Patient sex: F
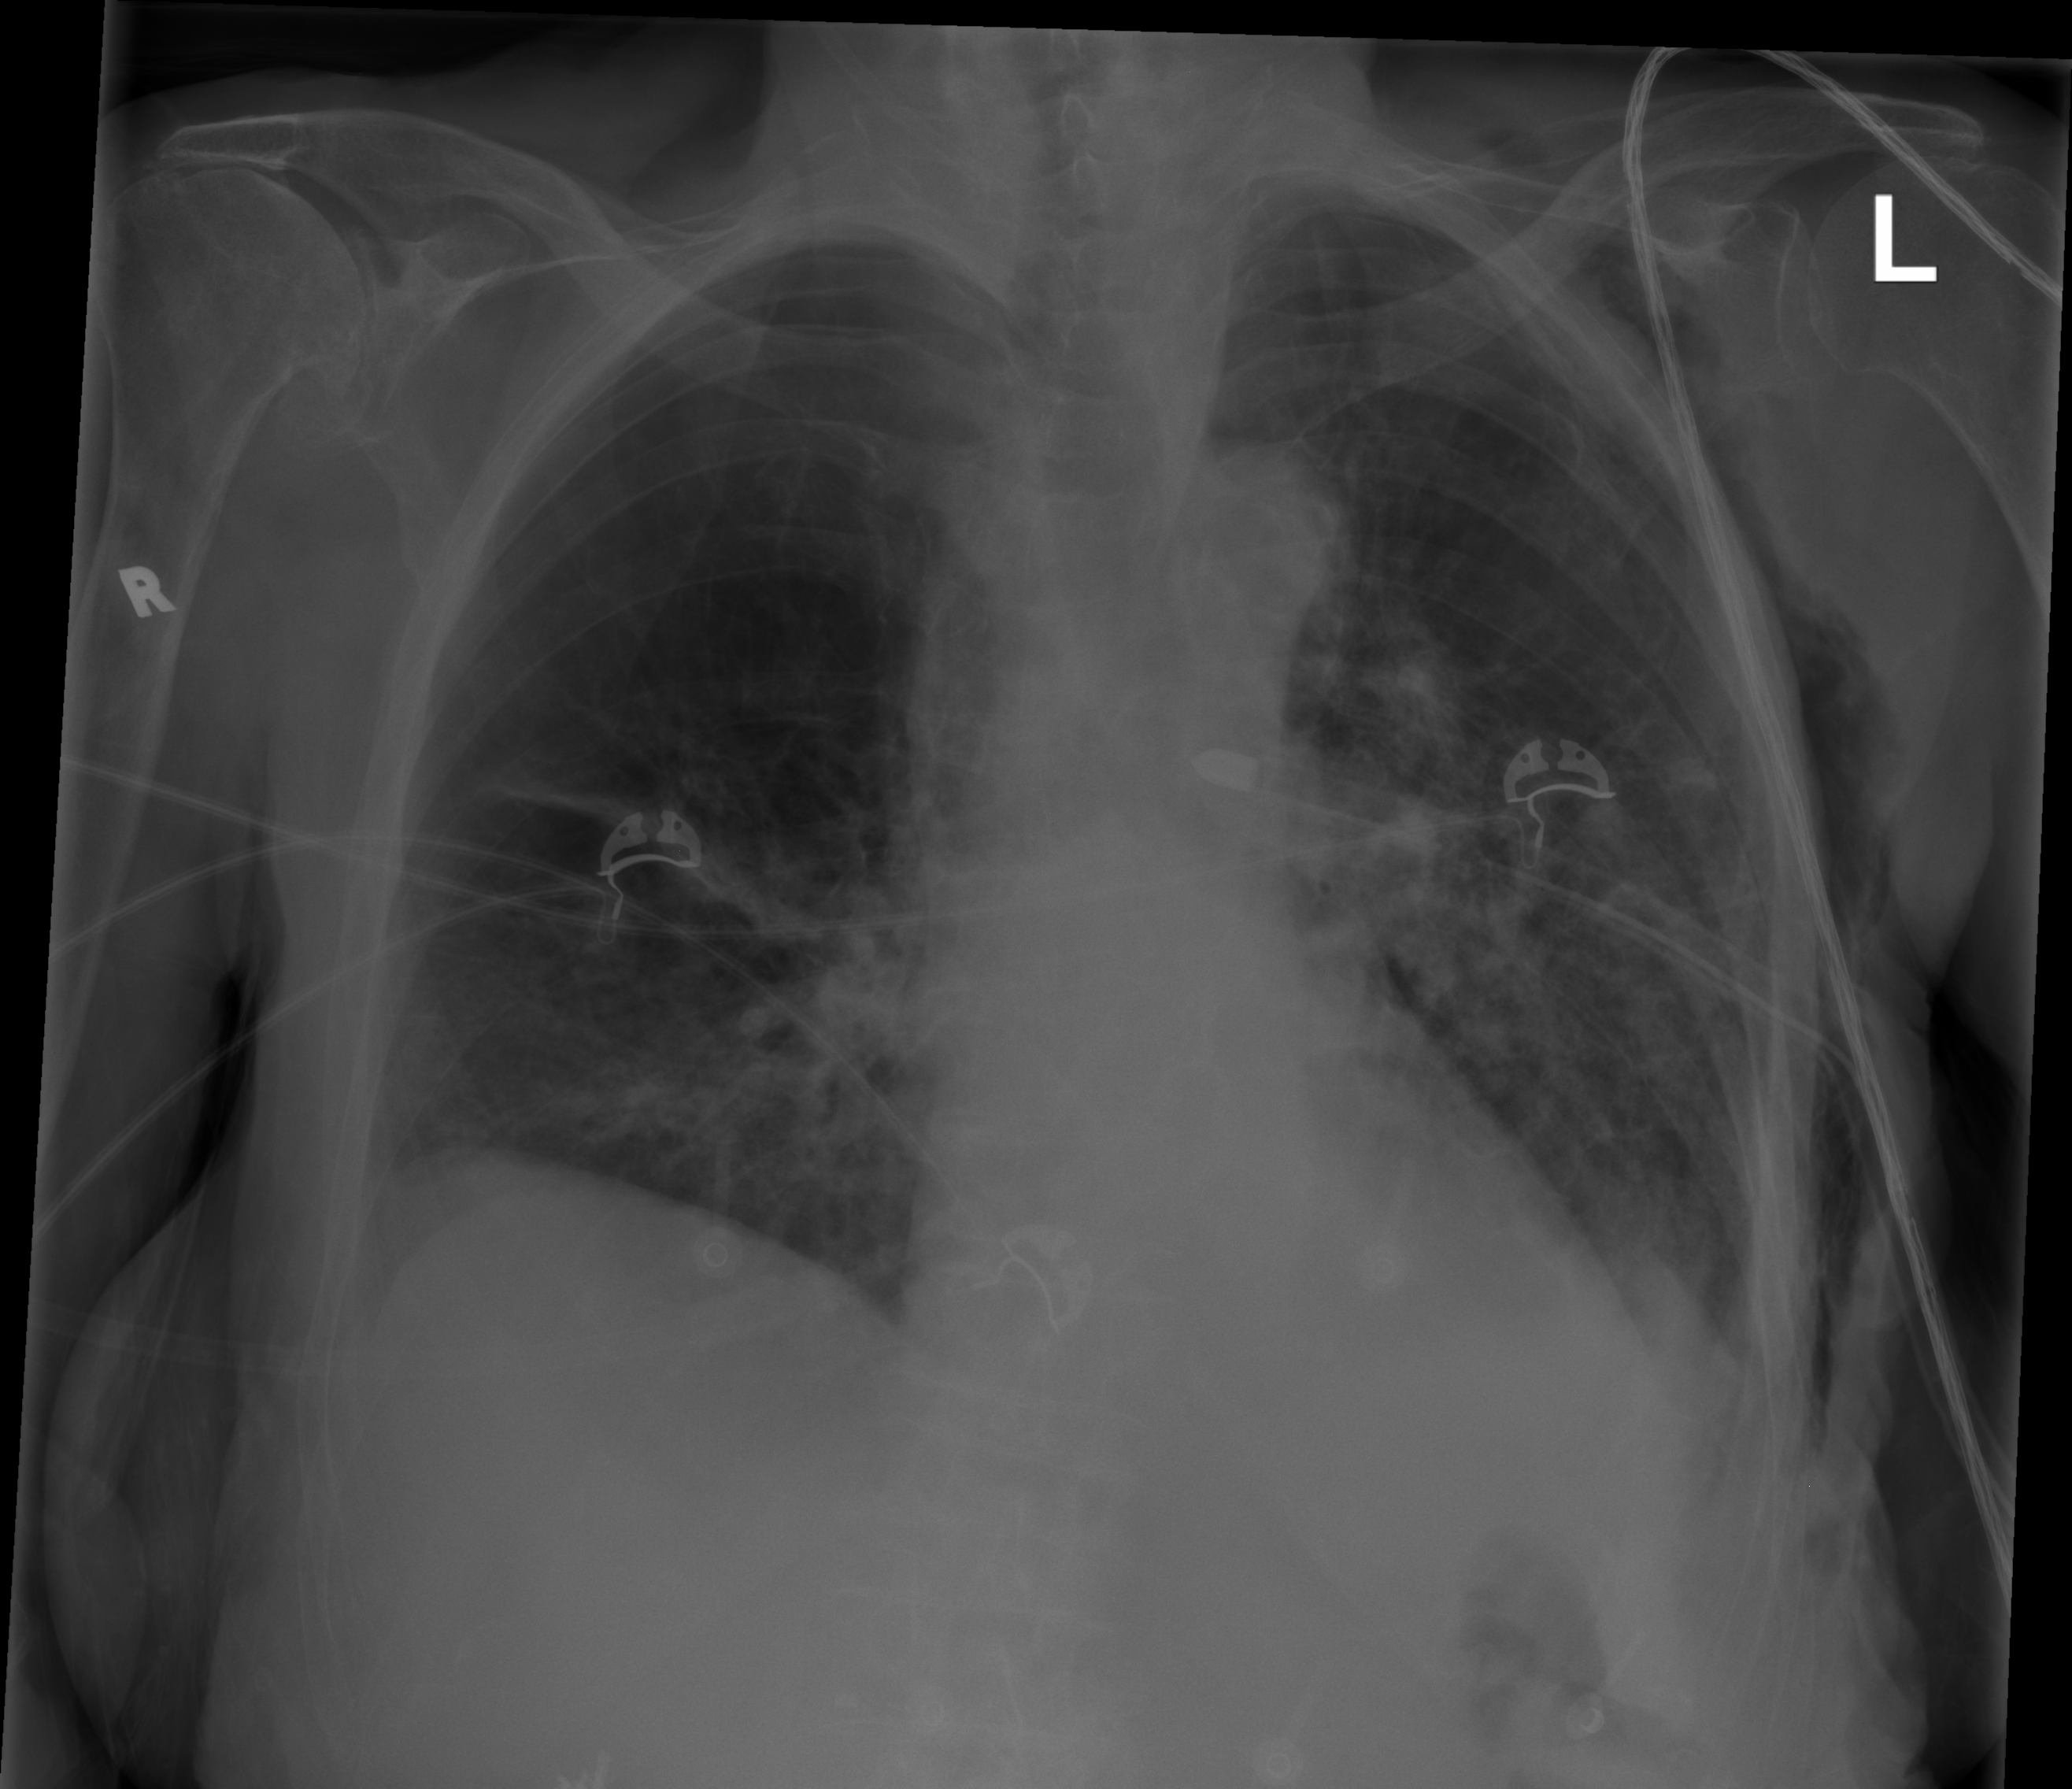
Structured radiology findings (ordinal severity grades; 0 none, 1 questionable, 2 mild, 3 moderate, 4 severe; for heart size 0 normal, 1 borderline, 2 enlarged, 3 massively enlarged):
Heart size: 0
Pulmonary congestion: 0
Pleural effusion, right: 0
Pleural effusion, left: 2
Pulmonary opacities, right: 2
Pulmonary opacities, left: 3
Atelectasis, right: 0
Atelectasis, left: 2